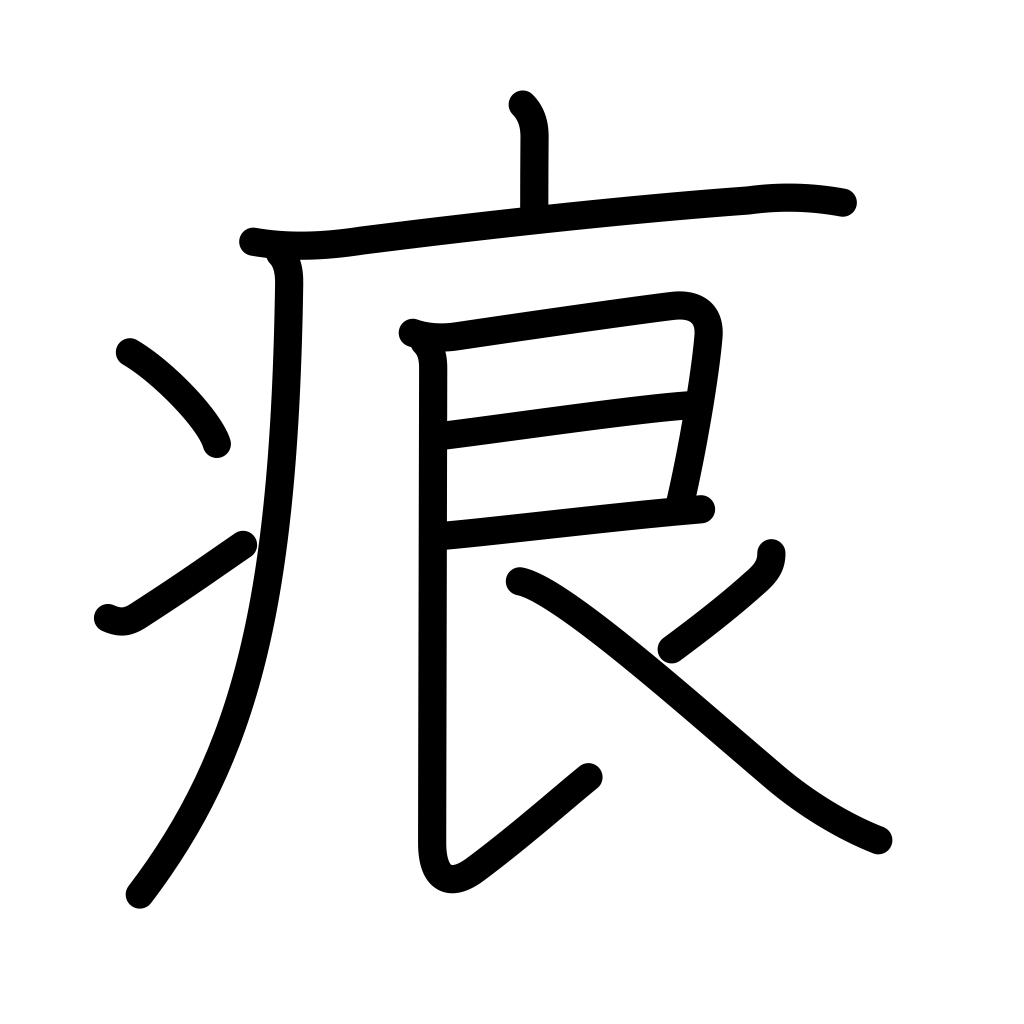
Meaning: mark, foot print